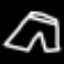
Label: pants